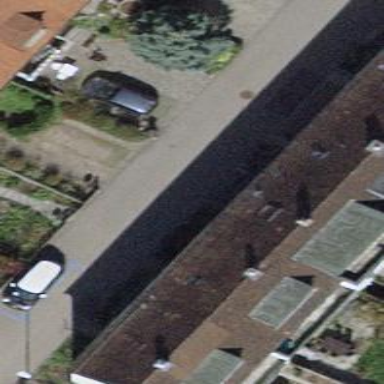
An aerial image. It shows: Building with gabled roof covered in roof tiles. The roof orientation is across the structure.